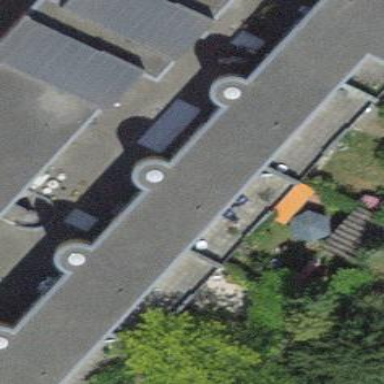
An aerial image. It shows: Simple house.